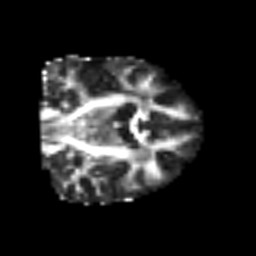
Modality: FA
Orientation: coronal
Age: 56
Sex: male
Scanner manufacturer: siemens
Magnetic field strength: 3 T
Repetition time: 6.1 s
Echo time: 0.101 s